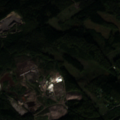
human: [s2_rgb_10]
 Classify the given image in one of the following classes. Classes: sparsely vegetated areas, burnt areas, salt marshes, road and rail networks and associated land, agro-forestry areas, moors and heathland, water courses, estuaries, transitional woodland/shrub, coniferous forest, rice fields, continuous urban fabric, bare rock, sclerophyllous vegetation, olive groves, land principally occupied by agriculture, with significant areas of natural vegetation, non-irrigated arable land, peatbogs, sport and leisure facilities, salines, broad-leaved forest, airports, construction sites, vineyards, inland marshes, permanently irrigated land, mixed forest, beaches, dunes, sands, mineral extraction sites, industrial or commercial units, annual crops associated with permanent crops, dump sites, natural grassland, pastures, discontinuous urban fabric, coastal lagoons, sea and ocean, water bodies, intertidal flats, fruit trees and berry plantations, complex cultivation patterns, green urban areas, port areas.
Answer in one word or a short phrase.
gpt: dump sites, coniferous forest, mixed forest, water bodies